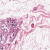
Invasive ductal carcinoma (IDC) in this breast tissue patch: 0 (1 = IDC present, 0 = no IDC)